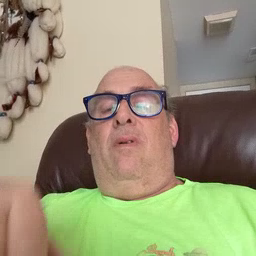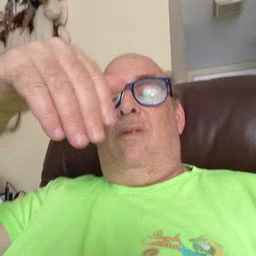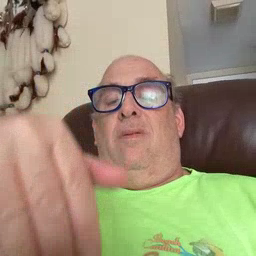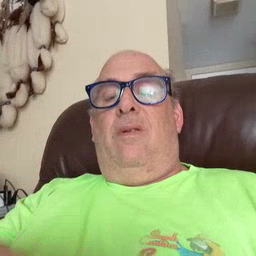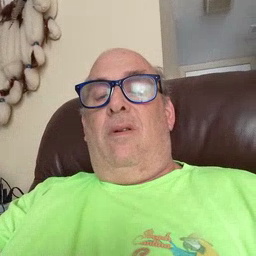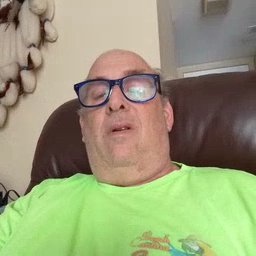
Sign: night